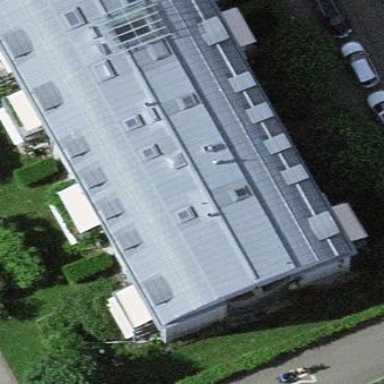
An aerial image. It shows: Building consisting of apartments with double saltbox roof shape.